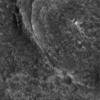
Label: not_dusty